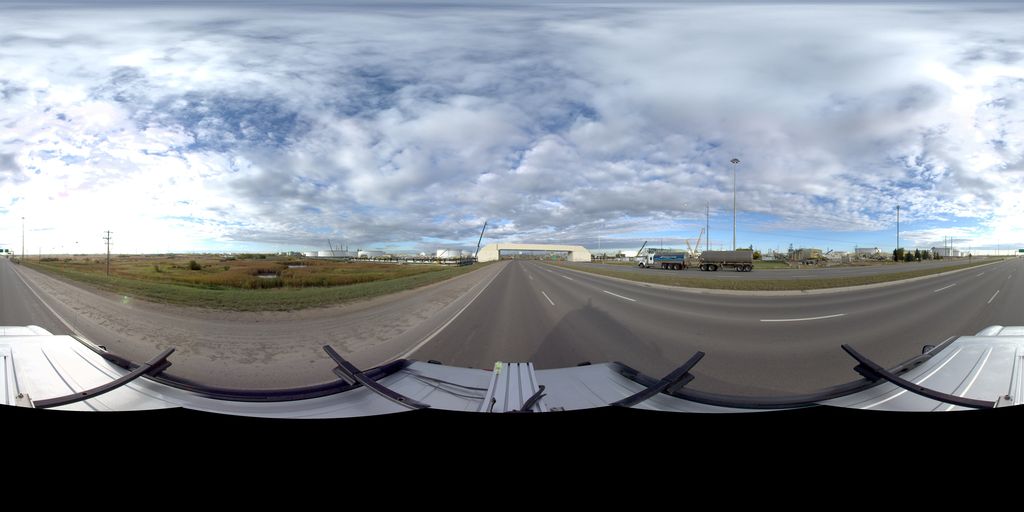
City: edmonton